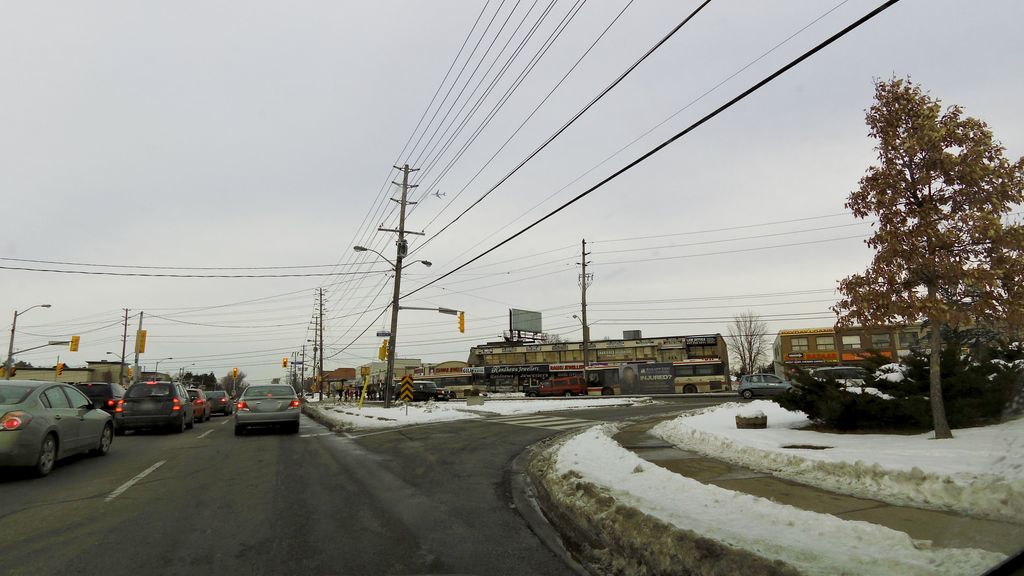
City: toronto